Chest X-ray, AP view. Patient: 59 years old, sex M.
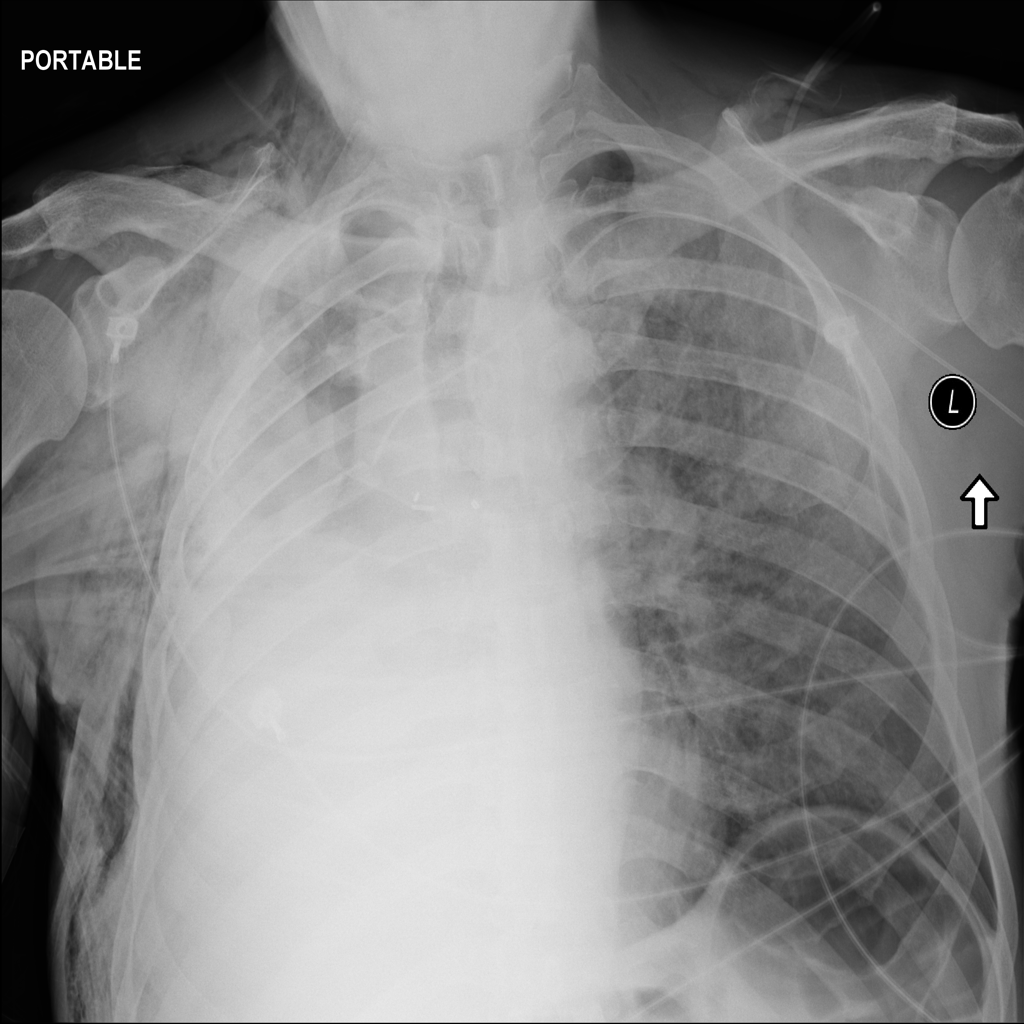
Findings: Edema, Infiltration